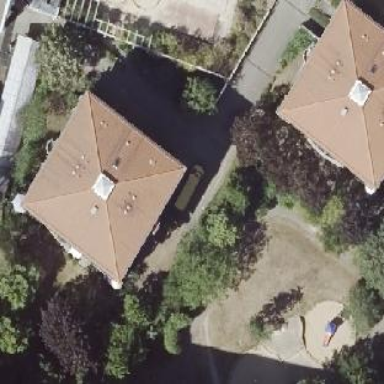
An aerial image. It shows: Pyramidal-shaped roof of apartment building.